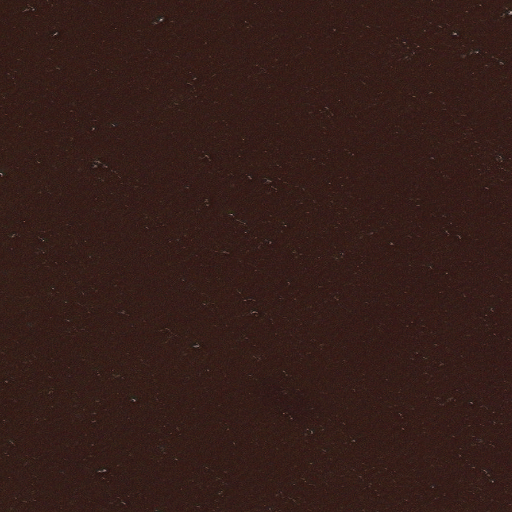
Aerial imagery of island in Alaska named Outer Rock containing only unknown